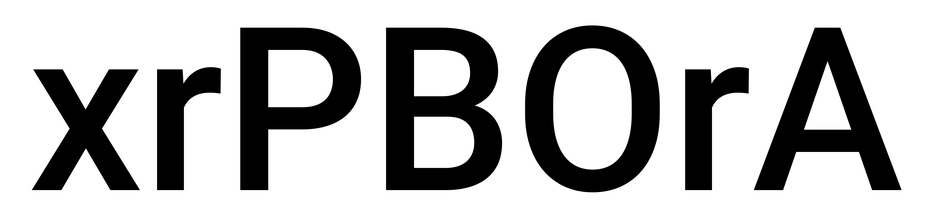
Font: Roboto_Medium